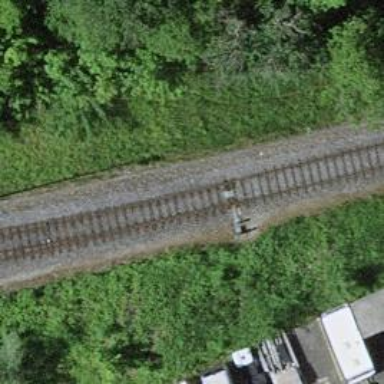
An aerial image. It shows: Railway switch.